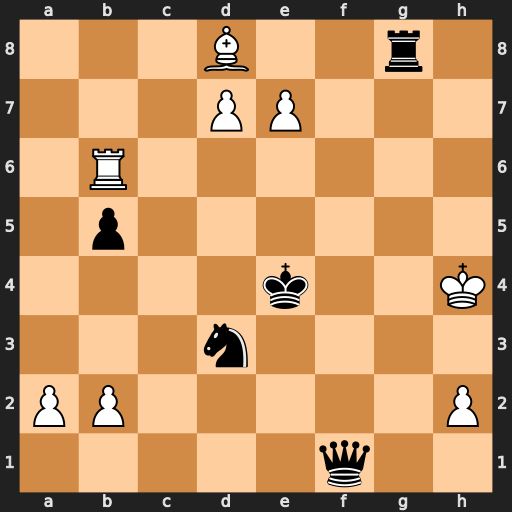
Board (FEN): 3B2r1/3PP3/1R6/1p6/4k2K/3n4/PP5P/5q2
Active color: w
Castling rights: -
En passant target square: -
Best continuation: e8=Q+ Ne5 Qxg8 Nf3+ Kh5 Qh3+ Kg6